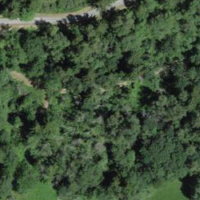
EUNIS habitat code: 41
Species observed at this site:
Plantago media